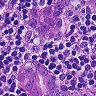
Metastatic tissue present: yes